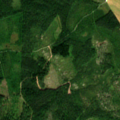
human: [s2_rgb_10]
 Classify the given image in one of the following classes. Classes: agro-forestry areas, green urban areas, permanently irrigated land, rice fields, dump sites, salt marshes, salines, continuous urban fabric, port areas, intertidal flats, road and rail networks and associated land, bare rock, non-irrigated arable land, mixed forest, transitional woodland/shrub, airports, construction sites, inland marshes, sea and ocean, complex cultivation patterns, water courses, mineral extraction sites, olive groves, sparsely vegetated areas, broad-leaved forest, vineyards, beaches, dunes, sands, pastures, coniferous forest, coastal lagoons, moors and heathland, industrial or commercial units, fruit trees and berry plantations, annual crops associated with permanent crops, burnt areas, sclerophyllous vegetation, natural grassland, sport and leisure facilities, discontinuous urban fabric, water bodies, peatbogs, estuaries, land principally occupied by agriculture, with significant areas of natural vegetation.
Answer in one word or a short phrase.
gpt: non-irrigated arable land, coniferous forest, mixed forest, transitional woodland/shrub